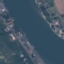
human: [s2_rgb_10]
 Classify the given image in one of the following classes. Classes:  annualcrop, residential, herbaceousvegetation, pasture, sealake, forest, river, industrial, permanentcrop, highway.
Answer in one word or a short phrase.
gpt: River